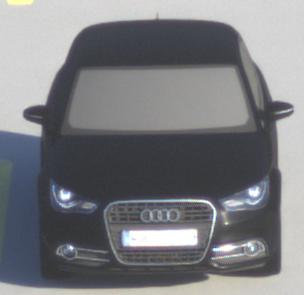
Make: Audi
Model: A1 Sportback 1.2 TFSI
Detailed model: A1 (8X) Sportback
Model produced from: 2012/03
Model produced until: 2014/11
Doors: 5
Color: black
Road condition: dry road
Daytime: sunrise or sunset
Contrast: medium contrast